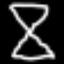
Label: hourglass